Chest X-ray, AP view. Patient: 61 years old, sex M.
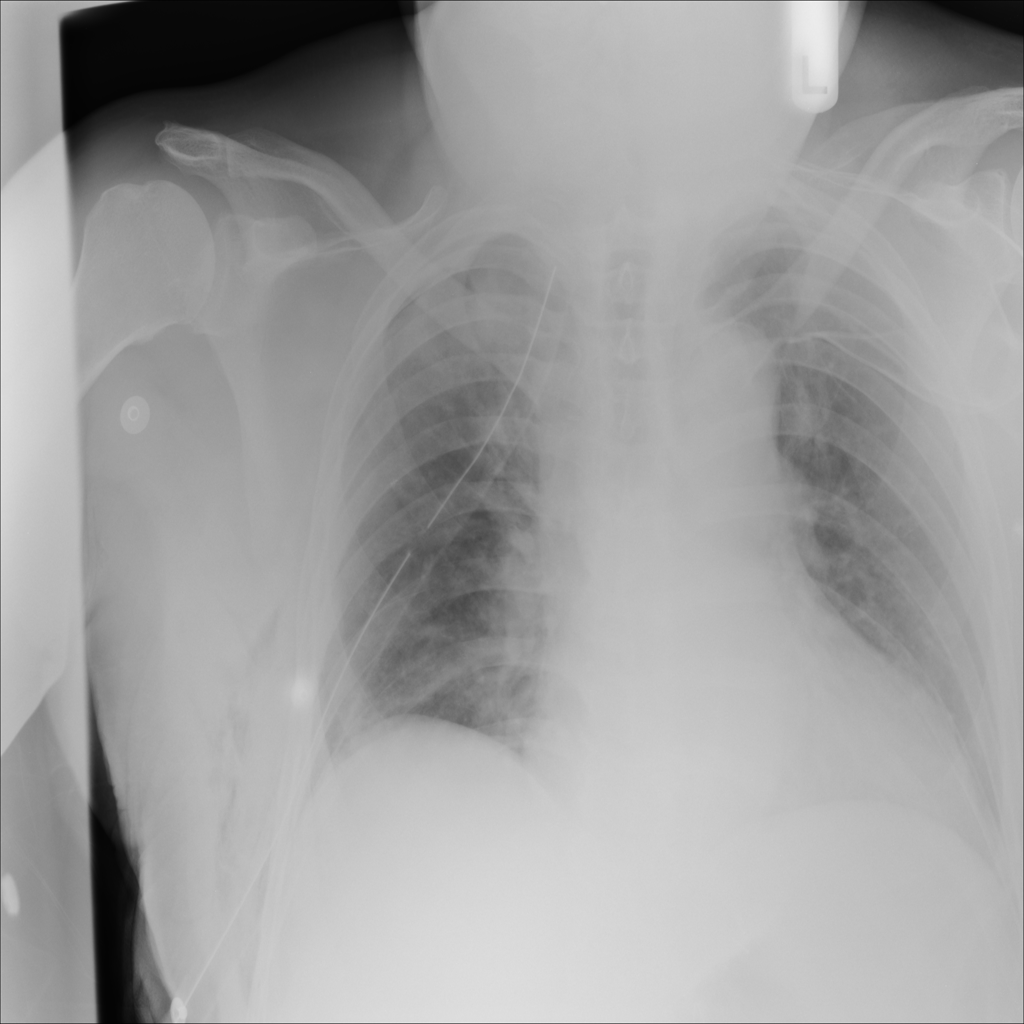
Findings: Emphysema